Question: Count the number of objects in the diagram.
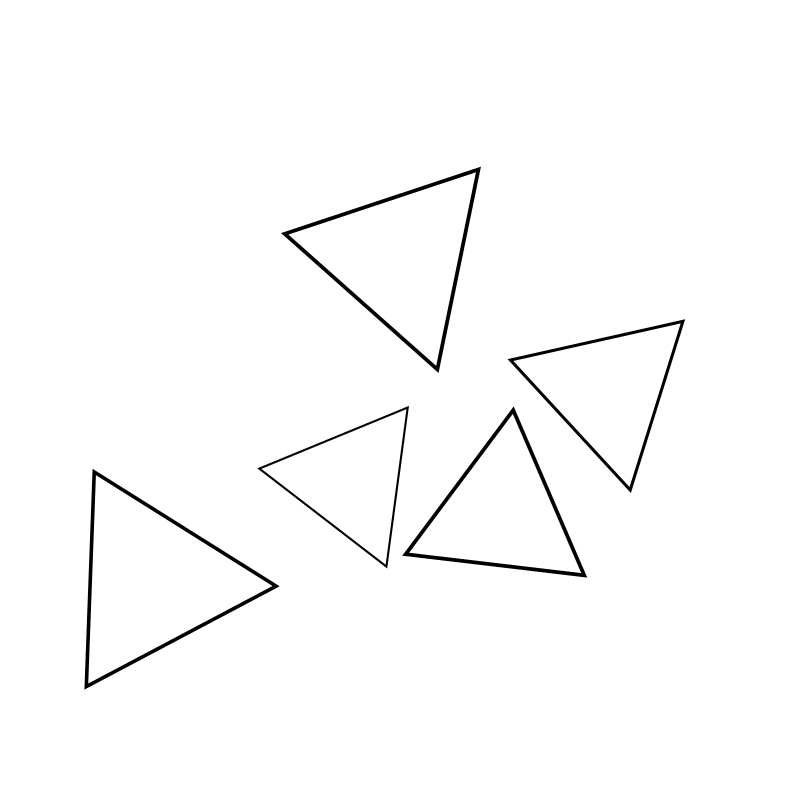
Answer: 5